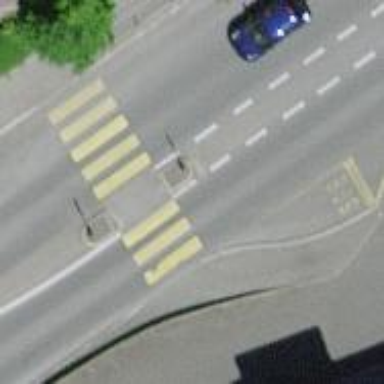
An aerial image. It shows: Zebra crossing with crossing island.